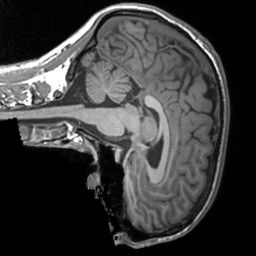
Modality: T1w
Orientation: sagittal
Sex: male
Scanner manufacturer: siemens
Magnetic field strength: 3 T
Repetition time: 1.9 s
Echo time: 0.00226 s